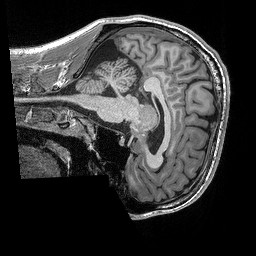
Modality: T1w
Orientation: sagittal
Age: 29
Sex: male
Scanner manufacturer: siemens
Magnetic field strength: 3 T
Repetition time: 2.3 s
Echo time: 0.00298 s